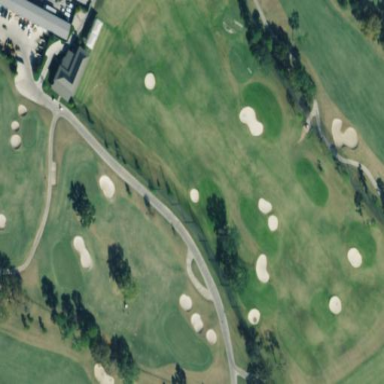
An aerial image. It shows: Driving range for golf practice.